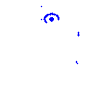
Particle: kaon